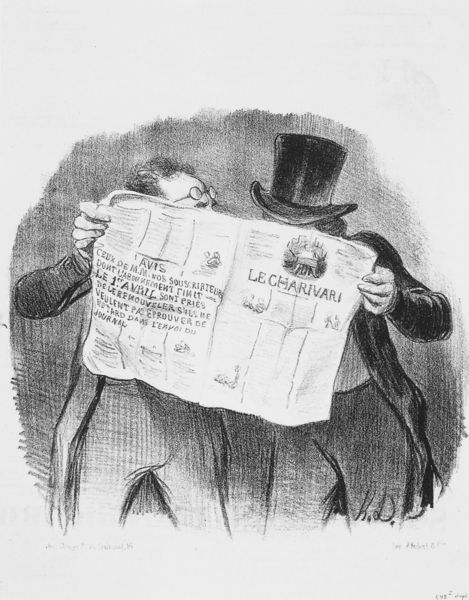
Titel: Lektüre des „Charivari”
Künstler: Honoré Daumier
Institution: Ottawa, Musee des Beaux-Arts du Canada
Schlagwörter: hand, kopf, mann, frankreich, grau, köpfe, männer, schwarz, weiss, zeichnung, zylinder, alt, anzug, hose, augen, adel, blatt, augenbrauen, man, zwei, graphik, werbung, französisch, hat, frack, karikatur, hair, lesen, penis, kohle, titel, zeitung, brille, bleistift, lesebrille, daumier, heimlich, leser, lesend, verstecken, verdeckt, presse, person, newspaper, trousers, charivari, medien, industrielle, le charivari, patriarchat, specs, avis, informartion